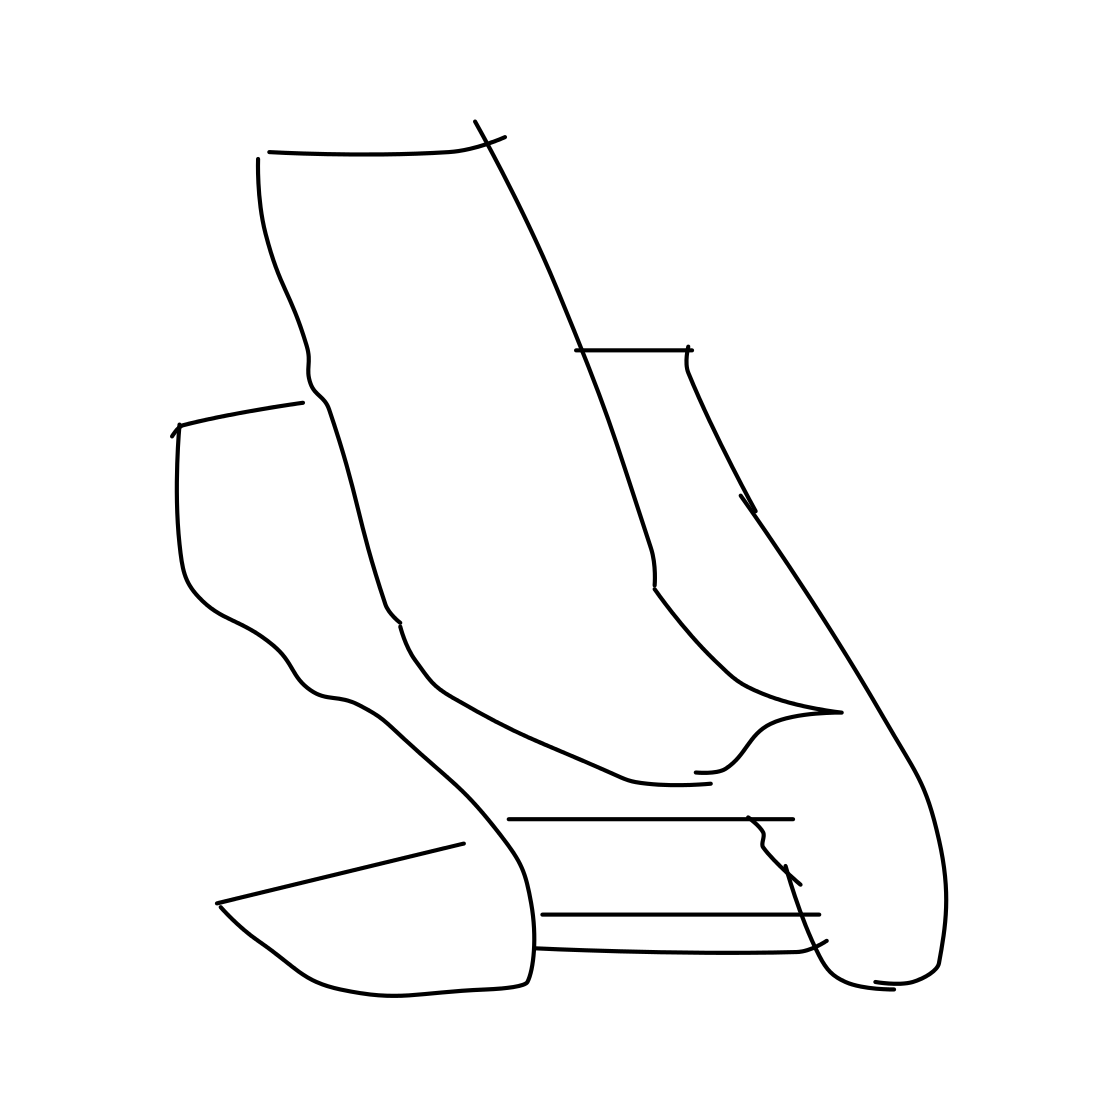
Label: armchair